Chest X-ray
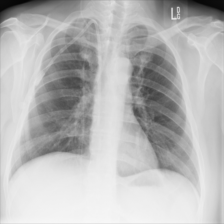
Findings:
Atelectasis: negative
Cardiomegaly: negative
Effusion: negative
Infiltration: negative
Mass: negative
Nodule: negative
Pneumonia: negative
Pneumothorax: negative
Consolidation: negative
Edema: negative
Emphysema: negative
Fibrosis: negative
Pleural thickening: negative
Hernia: negative